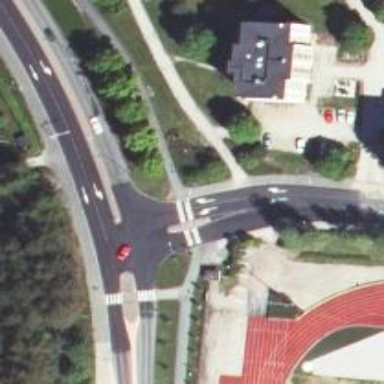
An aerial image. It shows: Marked crossing with zebra stripes on the road.